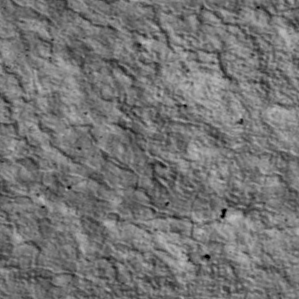
Label: non_frost